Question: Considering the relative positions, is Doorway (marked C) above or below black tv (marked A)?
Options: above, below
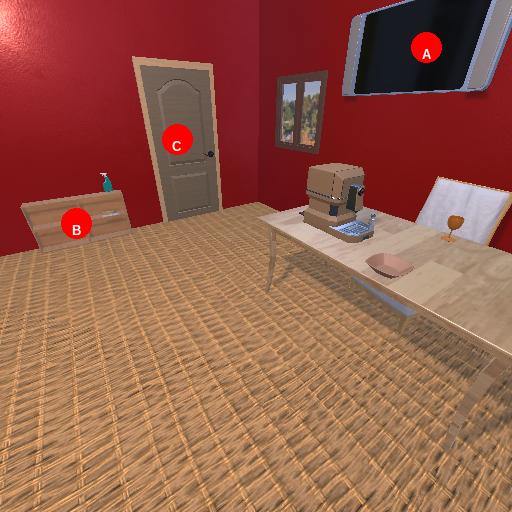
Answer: above